Question: I have a that is wired to a database query. That part is working fine. When I run the program the is populated with the results of the query. I'd like to to see the populated with the first item when the or when a . (See below image)

Also, if I'm loading a previously saved database record that had selected how would I get the to display that selected entry?
Yes, is index 0 and it is retreived as part of the query.
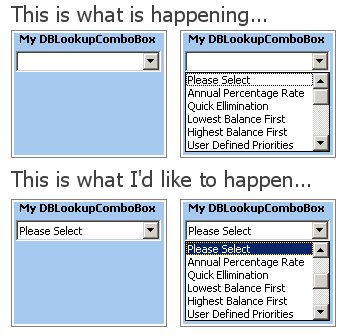
Answer: My guess would be that the value of the underlying table field is NULL rather than zero, which tells the DBComboBox that no value has yet been selected and it displays accordingly.
If the value in the table were zero, I thinkg the text in the edit field of the combo would be selected to indicate that, but I may recall this incorrectly.
Anyway, just check for Field1.IsNull (or IsEmpty) and then set it to zero. It does mean that you can no longer distinguish between an "unknown value" (NULL) and "no selected value" (zero), unless you prevent the zero value from making it back into the table...